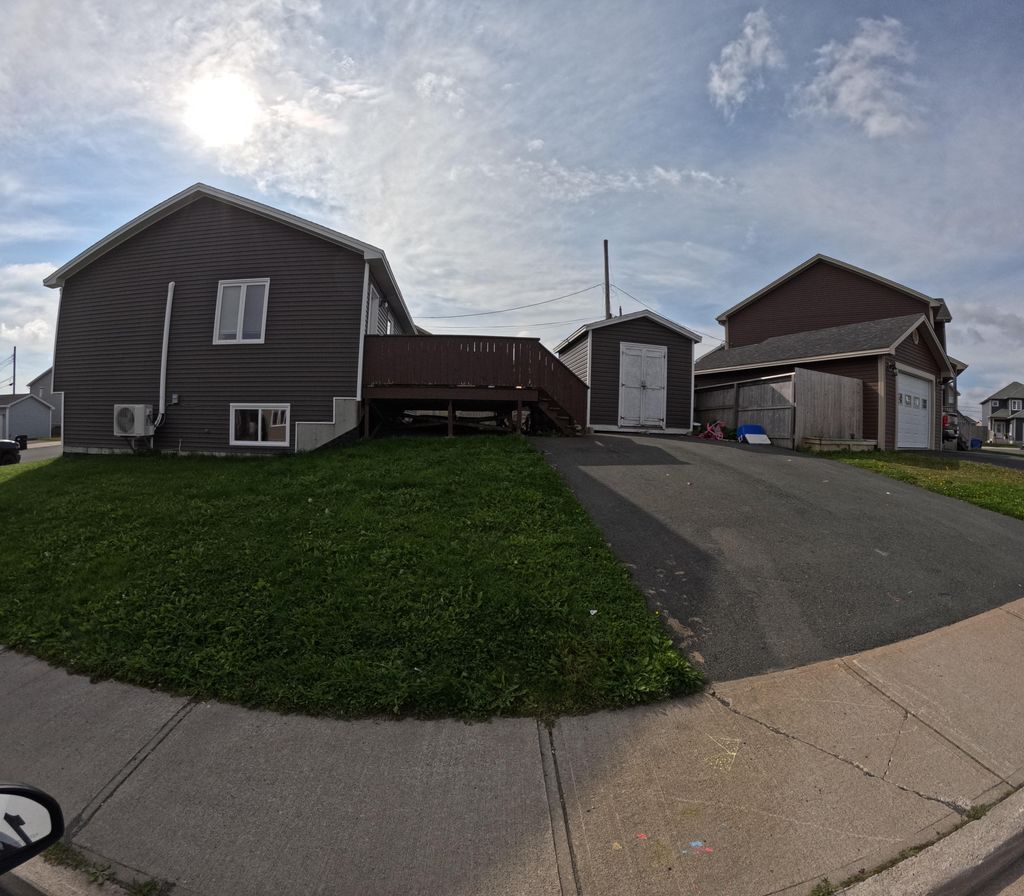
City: st_johns